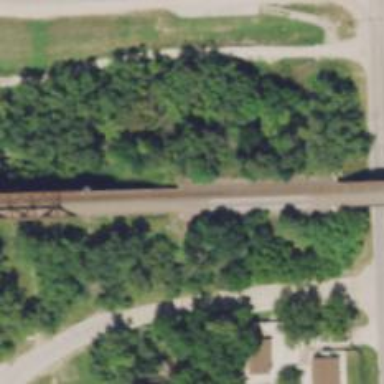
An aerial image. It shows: Railway line running on embankment.